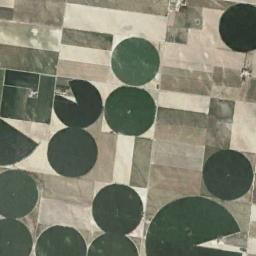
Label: circular_farmland